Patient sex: F
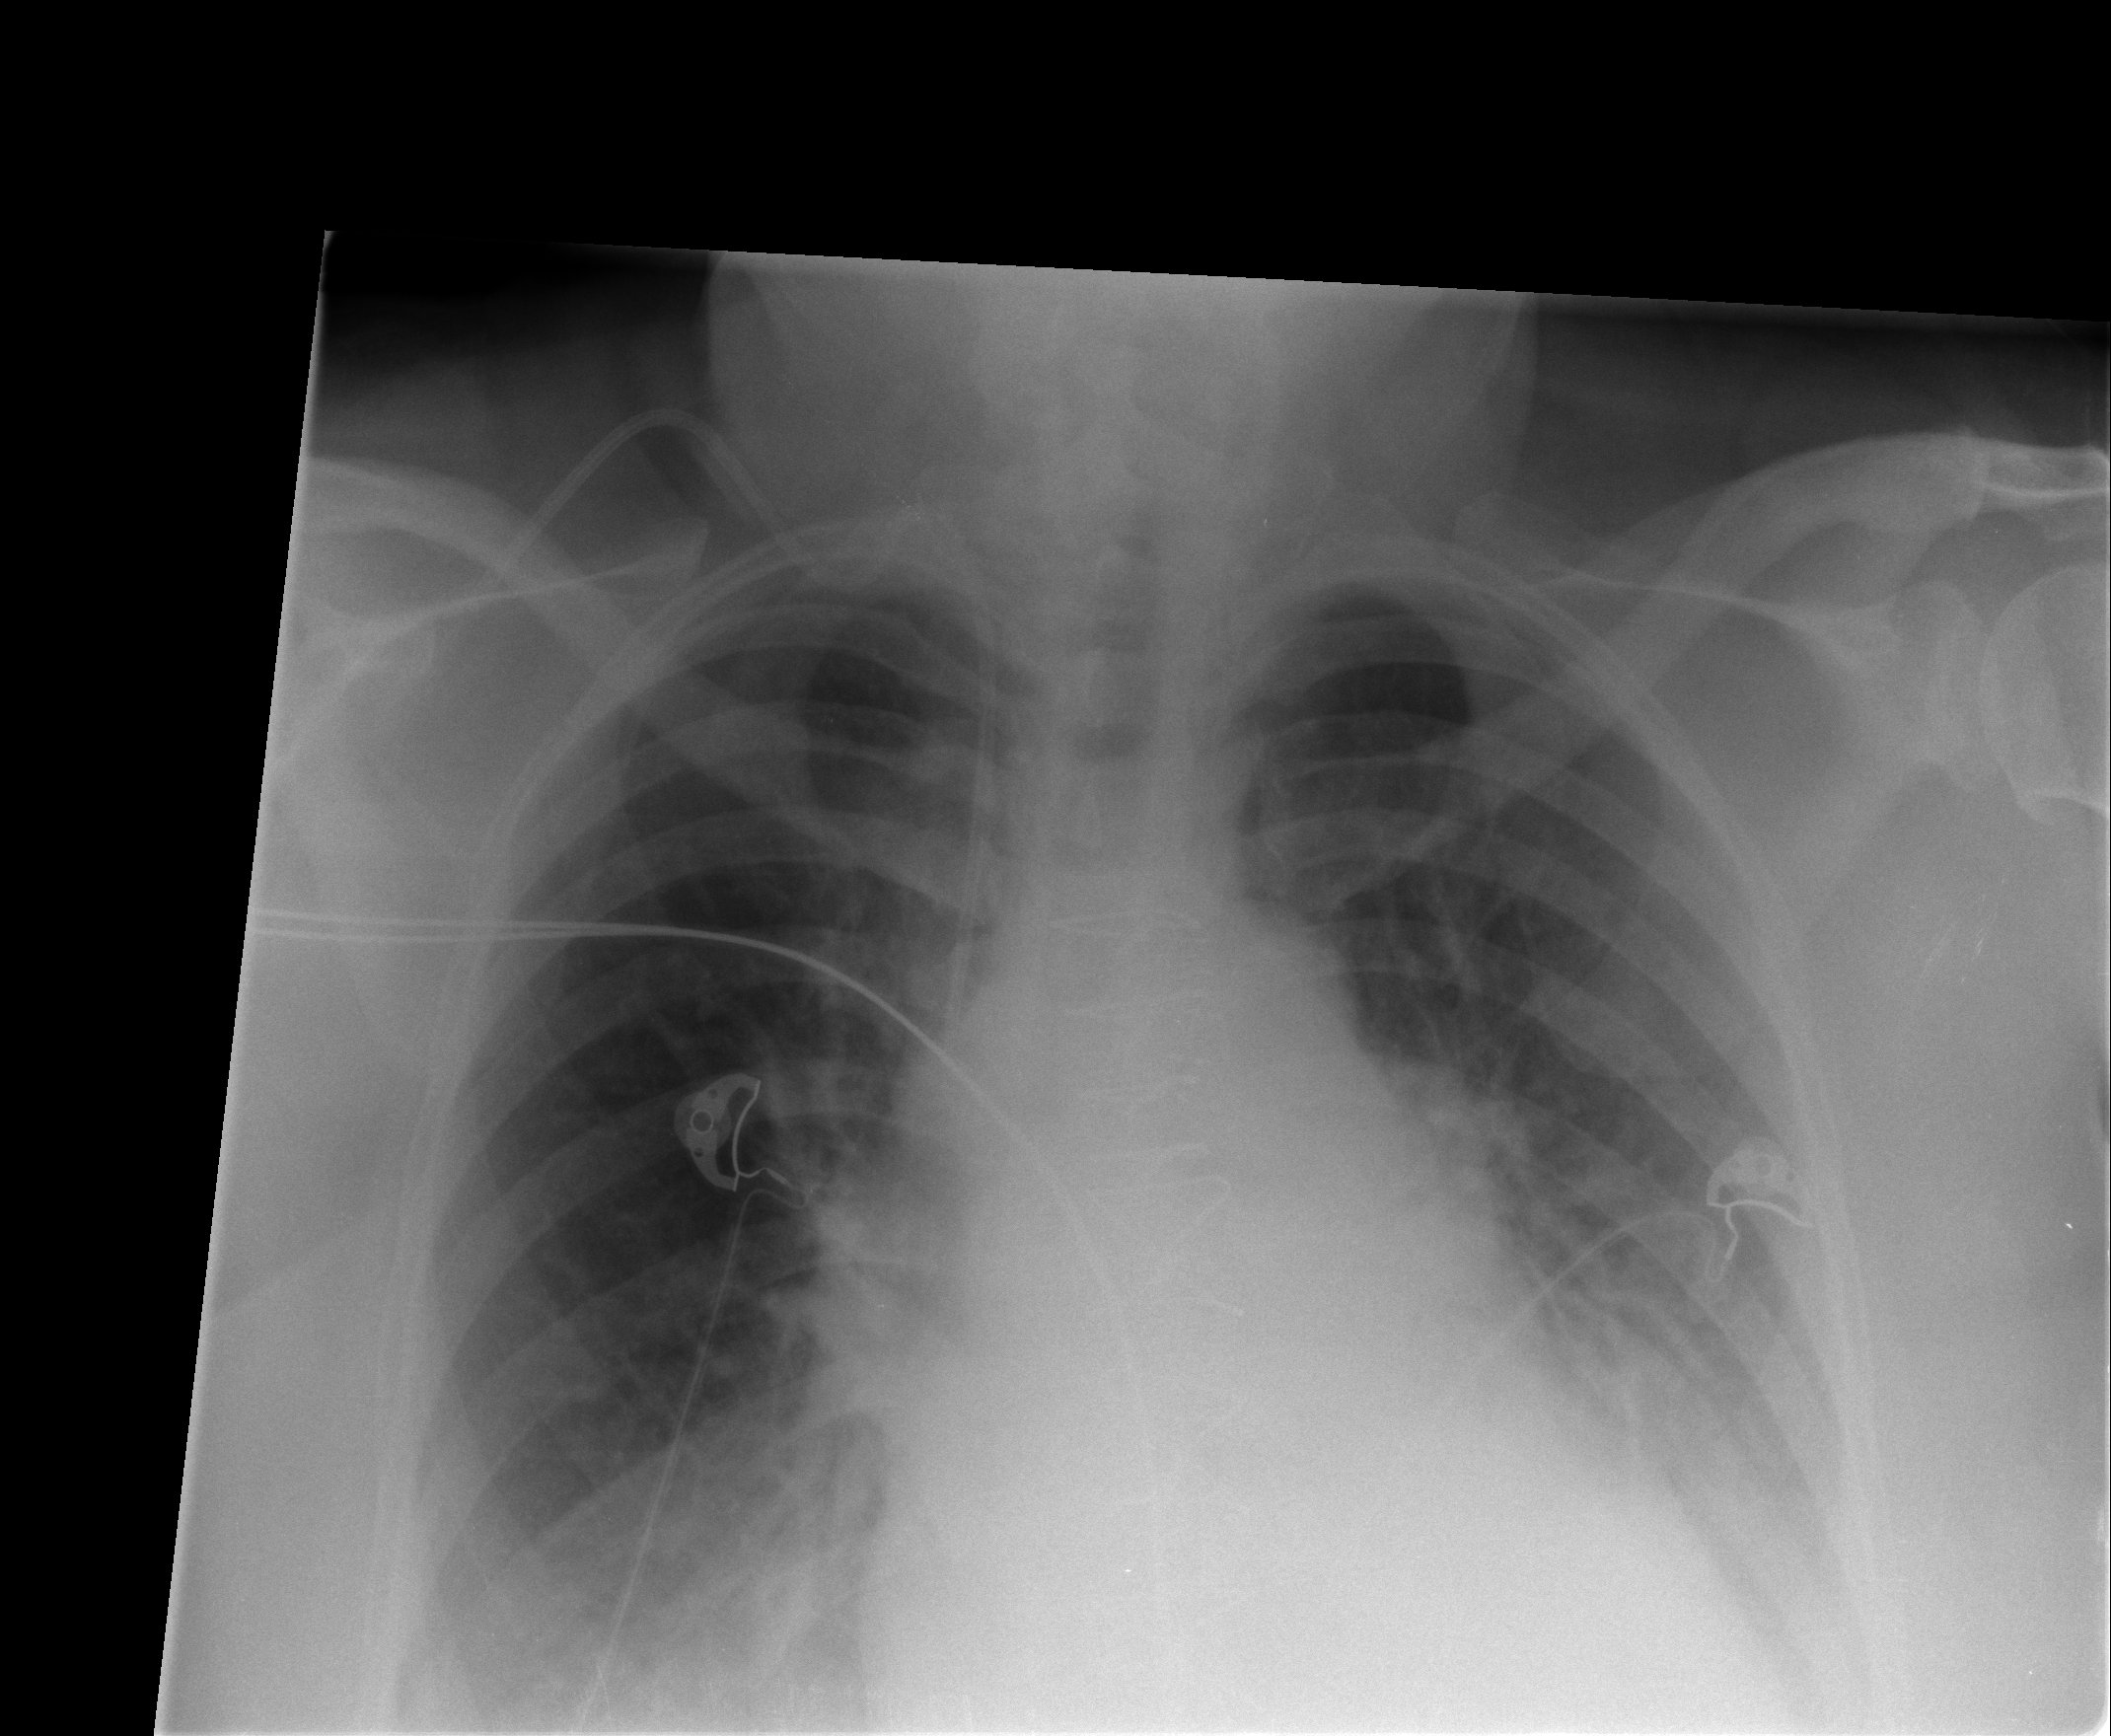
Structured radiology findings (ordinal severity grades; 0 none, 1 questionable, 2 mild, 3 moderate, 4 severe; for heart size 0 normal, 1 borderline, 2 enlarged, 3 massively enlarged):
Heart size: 2
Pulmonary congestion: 2
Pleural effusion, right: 1
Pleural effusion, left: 2
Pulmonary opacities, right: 0
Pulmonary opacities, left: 0
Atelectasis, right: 2
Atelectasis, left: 2